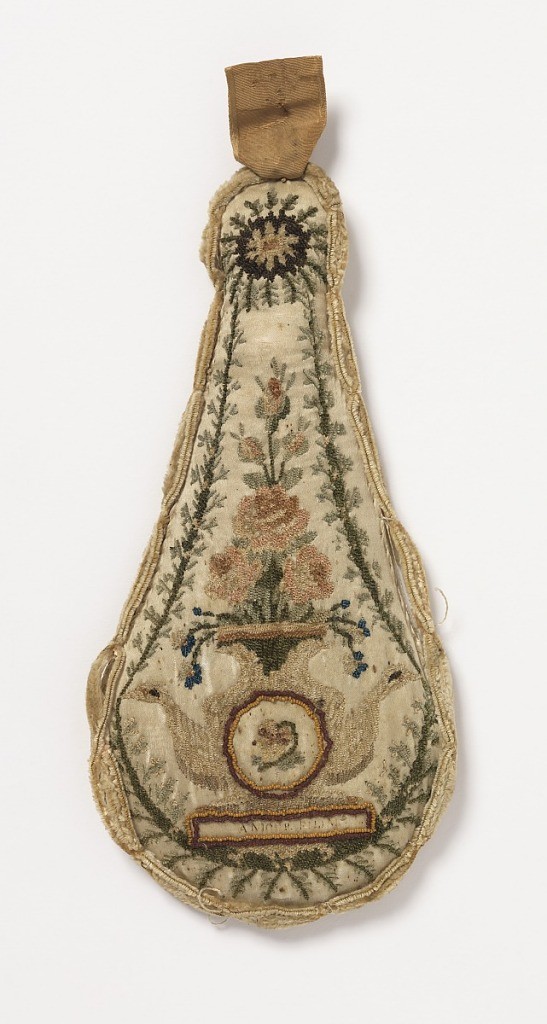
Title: Pin cushion
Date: late 18th century
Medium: silk, glass beads Technique: chenille and bead embroidery on satin
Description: Pin cushion in the shape of a triangle and made to hang. Embroidery shows a design of a vase and flowers with a worn inscription.